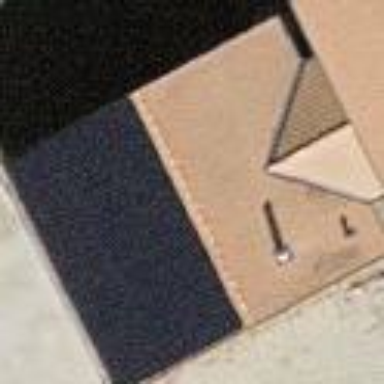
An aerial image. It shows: Shed.